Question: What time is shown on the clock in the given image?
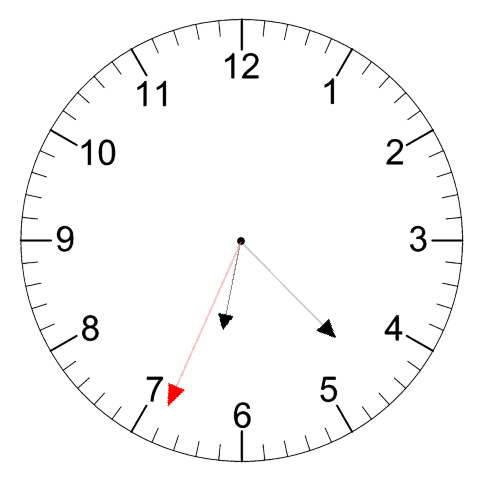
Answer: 06:22:34